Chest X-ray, PA view. Patient: 41 years old, sex F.
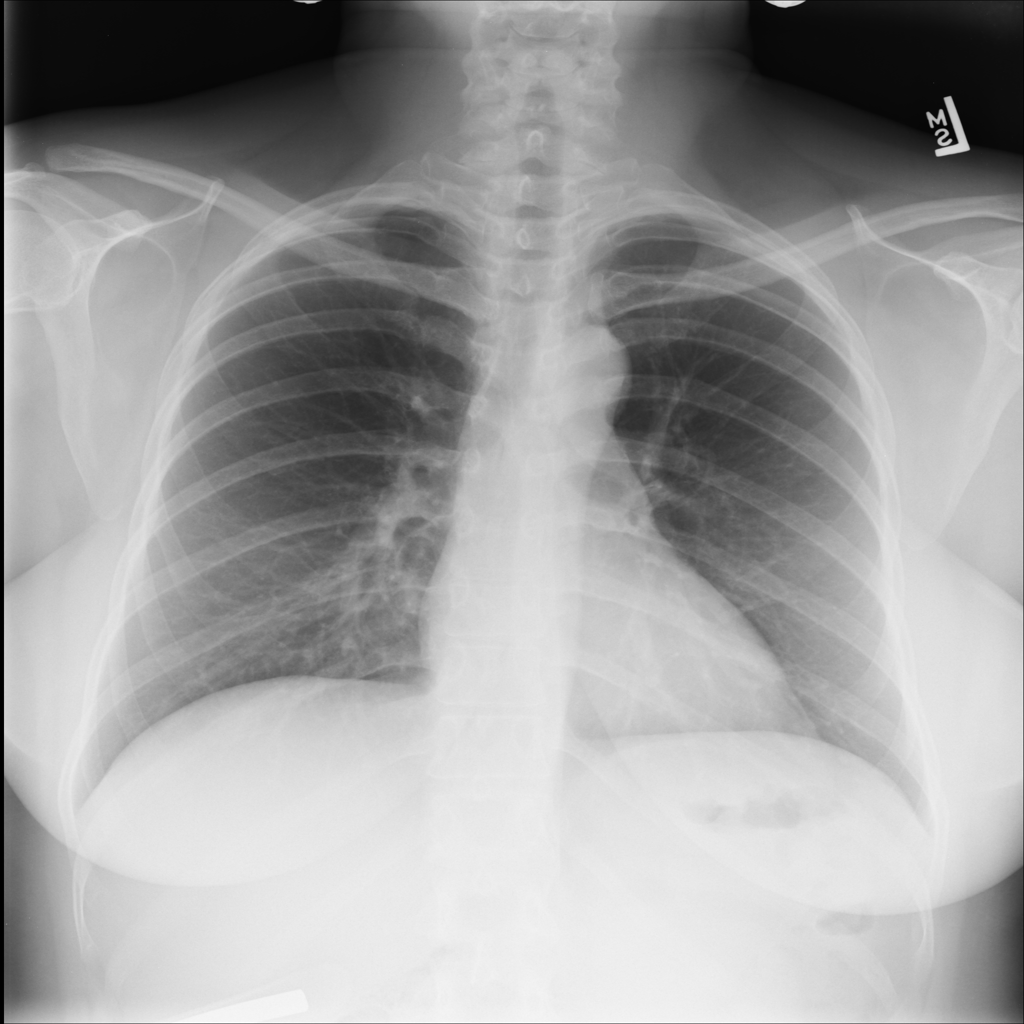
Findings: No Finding